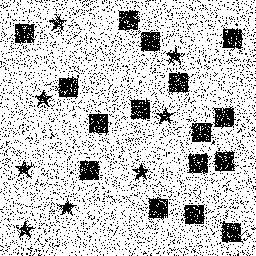
Squares: 16
Triangles: 0
Stars: 8
Total shapes: 24